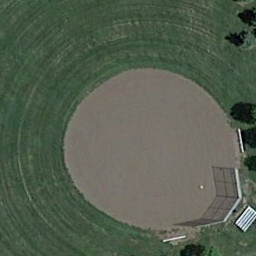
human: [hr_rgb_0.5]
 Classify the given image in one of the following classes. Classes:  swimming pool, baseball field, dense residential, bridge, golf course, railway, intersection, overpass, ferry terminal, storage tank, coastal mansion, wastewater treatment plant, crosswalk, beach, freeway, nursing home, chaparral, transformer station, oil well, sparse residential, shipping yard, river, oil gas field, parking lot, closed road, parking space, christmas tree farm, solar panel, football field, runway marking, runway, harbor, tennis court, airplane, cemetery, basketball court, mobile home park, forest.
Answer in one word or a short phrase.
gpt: baseball field